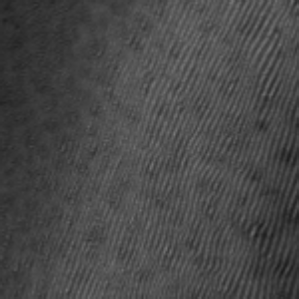
Label: frost